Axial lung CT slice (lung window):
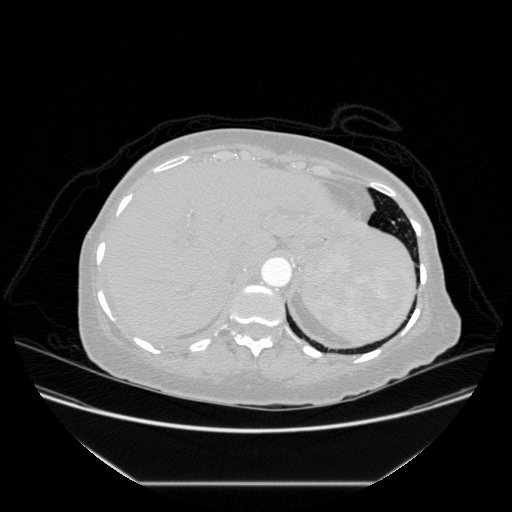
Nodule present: no